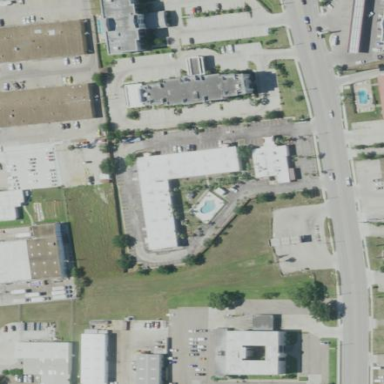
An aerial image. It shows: Hotel building.